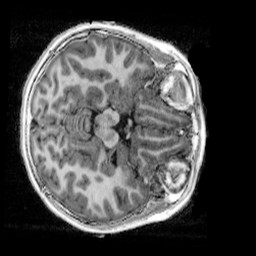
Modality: UNIT1_denoised
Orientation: axial
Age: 9
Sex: female
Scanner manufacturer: siemens
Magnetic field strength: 3 T
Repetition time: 4 s
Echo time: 0.00303 s